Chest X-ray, PA view. Patient: 36 years old, sex F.
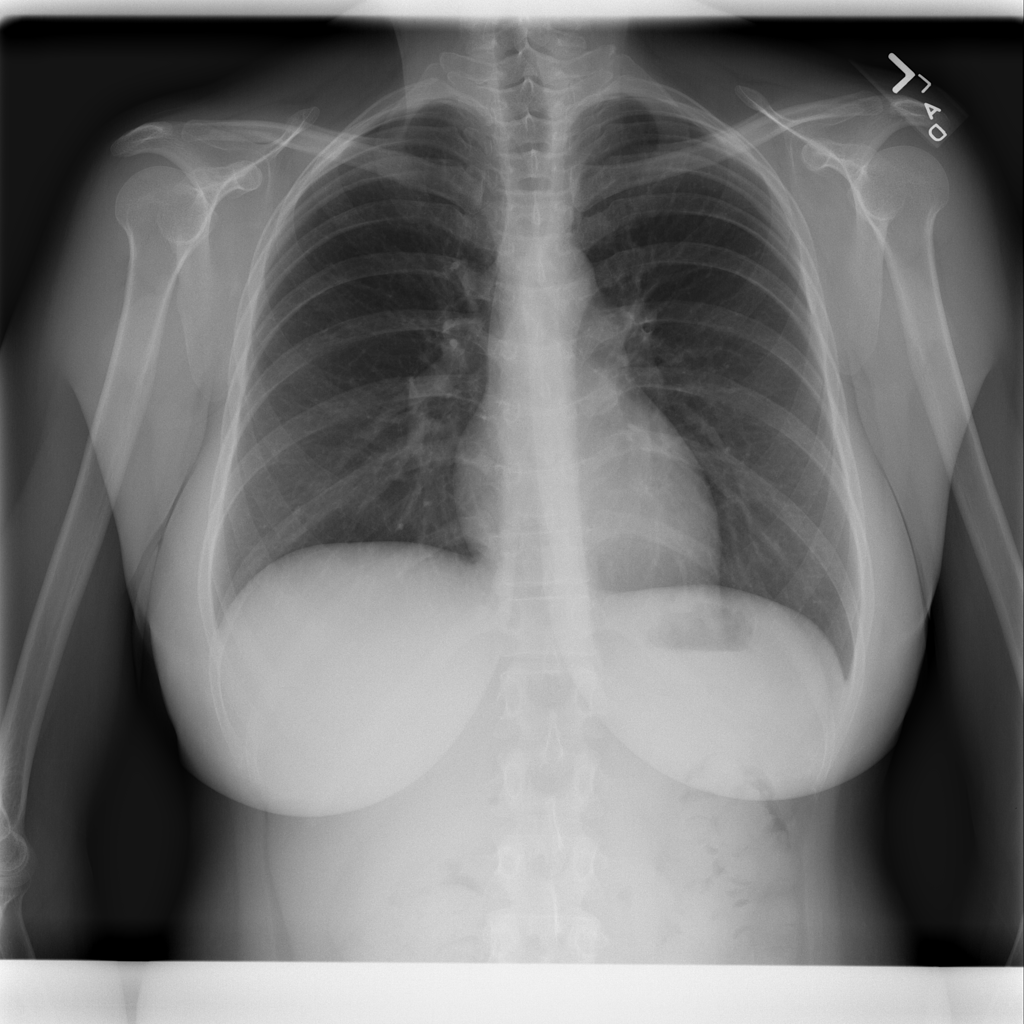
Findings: No Finding